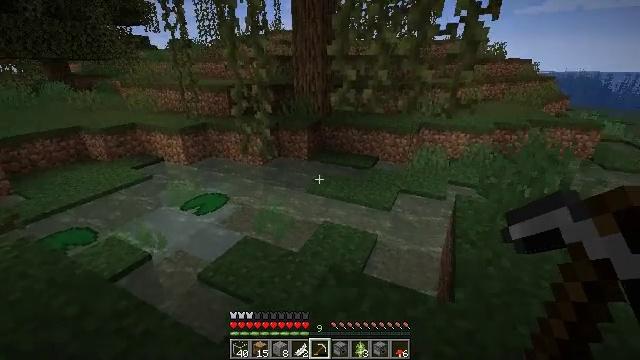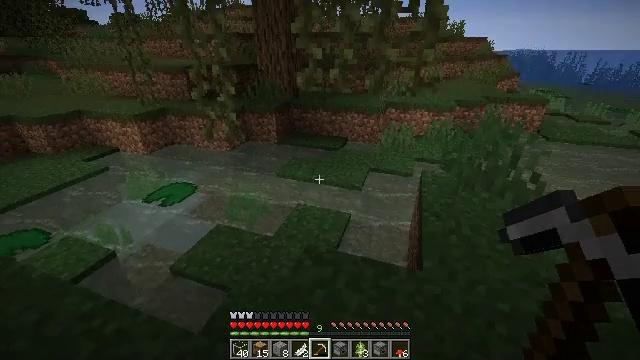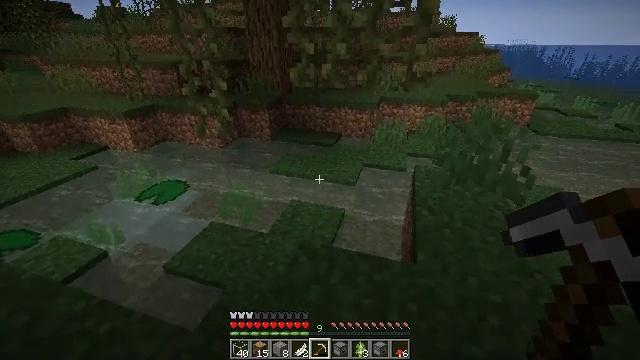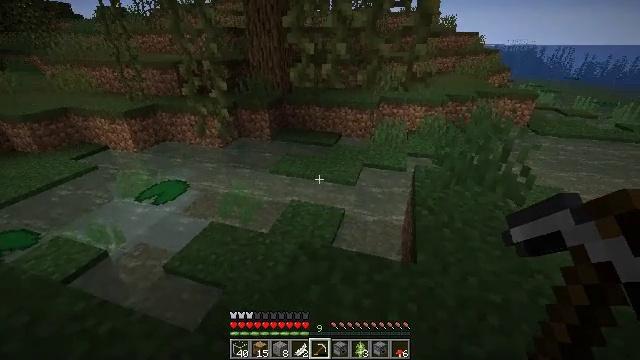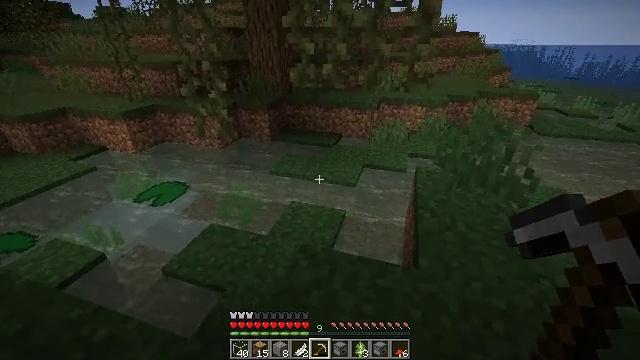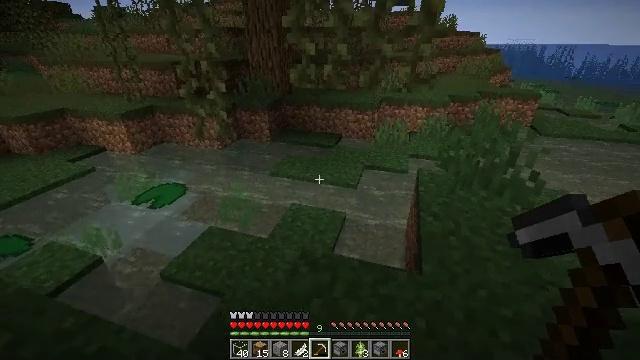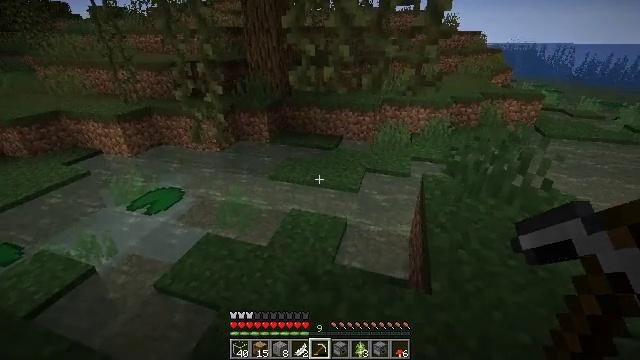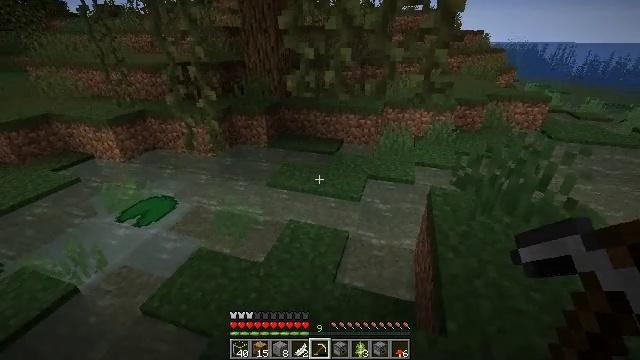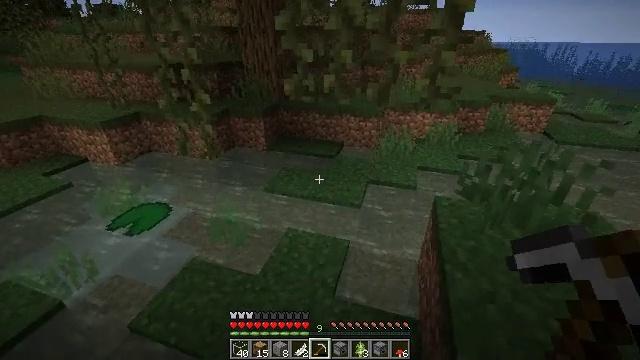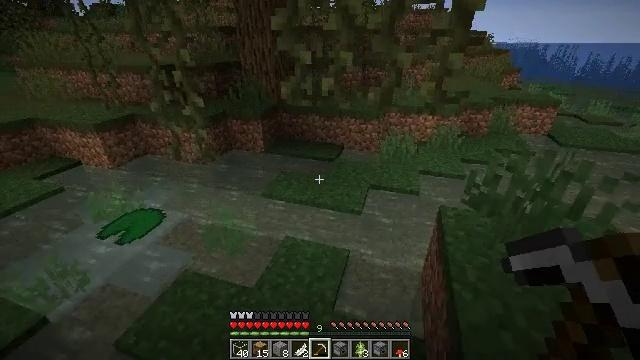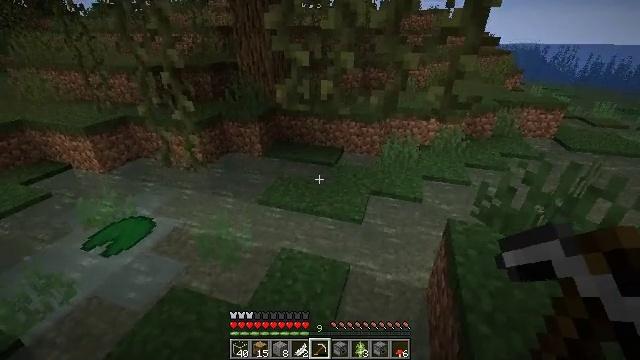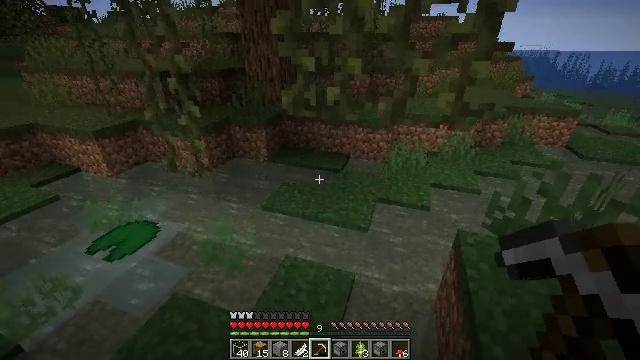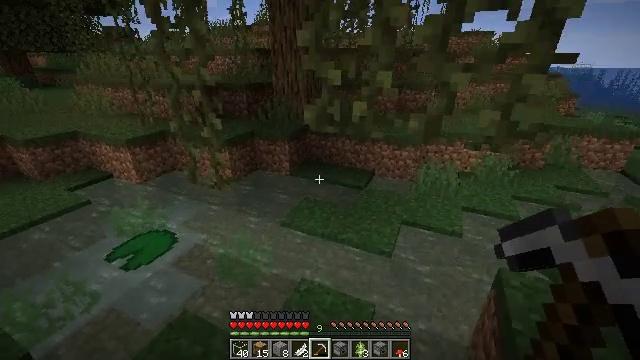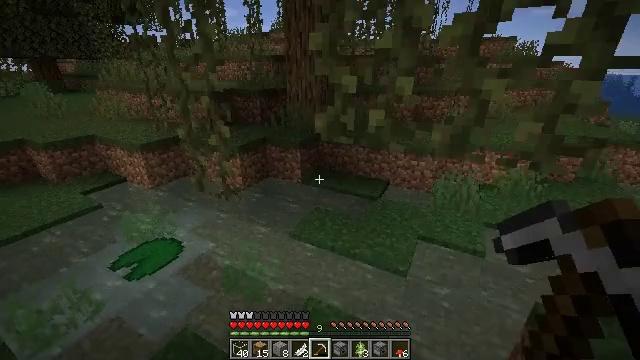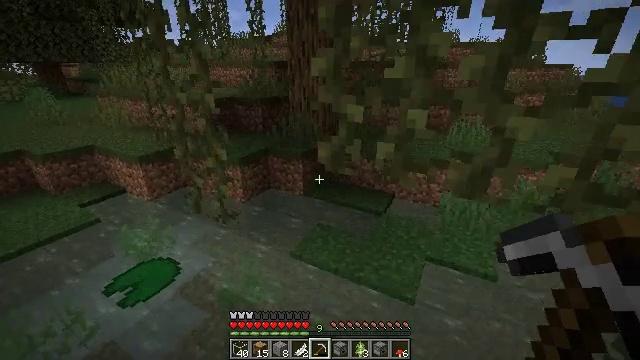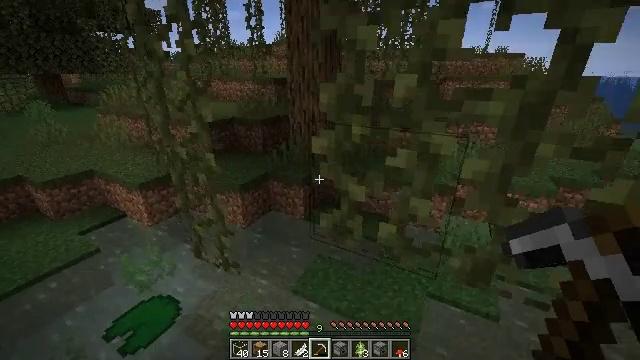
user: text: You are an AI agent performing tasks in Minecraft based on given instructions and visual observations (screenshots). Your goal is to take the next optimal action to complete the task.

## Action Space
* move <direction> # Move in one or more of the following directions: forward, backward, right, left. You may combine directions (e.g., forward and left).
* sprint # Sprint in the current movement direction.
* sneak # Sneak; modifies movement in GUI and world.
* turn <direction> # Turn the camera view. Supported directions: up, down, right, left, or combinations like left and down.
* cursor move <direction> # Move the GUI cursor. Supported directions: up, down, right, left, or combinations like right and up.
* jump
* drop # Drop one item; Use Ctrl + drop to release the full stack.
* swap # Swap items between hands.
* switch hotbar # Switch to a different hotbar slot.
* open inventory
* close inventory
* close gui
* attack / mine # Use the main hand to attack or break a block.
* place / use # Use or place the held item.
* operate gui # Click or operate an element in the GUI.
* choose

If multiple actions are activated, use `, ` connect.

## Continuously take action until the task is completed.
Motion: motion action
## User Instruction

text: Collect oak log for crafting.
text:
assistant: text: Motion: turn right and down
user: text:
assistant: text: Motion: turn right
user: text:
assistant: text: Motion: no_op
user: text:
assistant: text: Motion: move forward
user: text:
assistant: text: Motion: move forward
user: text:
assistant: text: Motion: move forward
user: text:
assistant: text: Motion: move forward
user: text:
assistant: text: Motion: move forward
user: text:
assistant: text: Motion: move forward
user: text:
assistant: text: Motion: move forward
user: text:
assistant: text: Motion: move forward, turn left and up
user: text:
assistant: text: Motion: move forward, turn left and up
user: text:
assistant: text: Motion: move forward, turn left and up
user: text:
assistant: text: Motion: move forward, jump
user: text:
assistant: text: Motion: move forward, jump
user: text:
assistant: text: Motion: move forward, jump
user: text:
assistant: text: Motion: move forward, jump
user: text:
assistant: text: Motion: move forward, turn left, jump
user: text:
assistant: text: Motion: move forward, turn left, jump
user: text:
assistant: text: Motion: move forward
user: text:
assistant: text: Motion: move forward
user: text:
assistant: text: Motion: move forward
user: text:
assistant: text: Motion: move forward
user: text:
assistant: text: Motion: move forward
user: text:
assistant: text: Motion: move forward
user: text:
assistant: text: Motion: move forward
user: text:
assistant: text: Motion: move forward, turn up
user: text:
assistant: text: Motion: move forward, turn right and up
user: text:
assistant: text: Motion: move forward, turn right and up
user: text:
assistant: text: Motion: move forward, turn right and up, jump